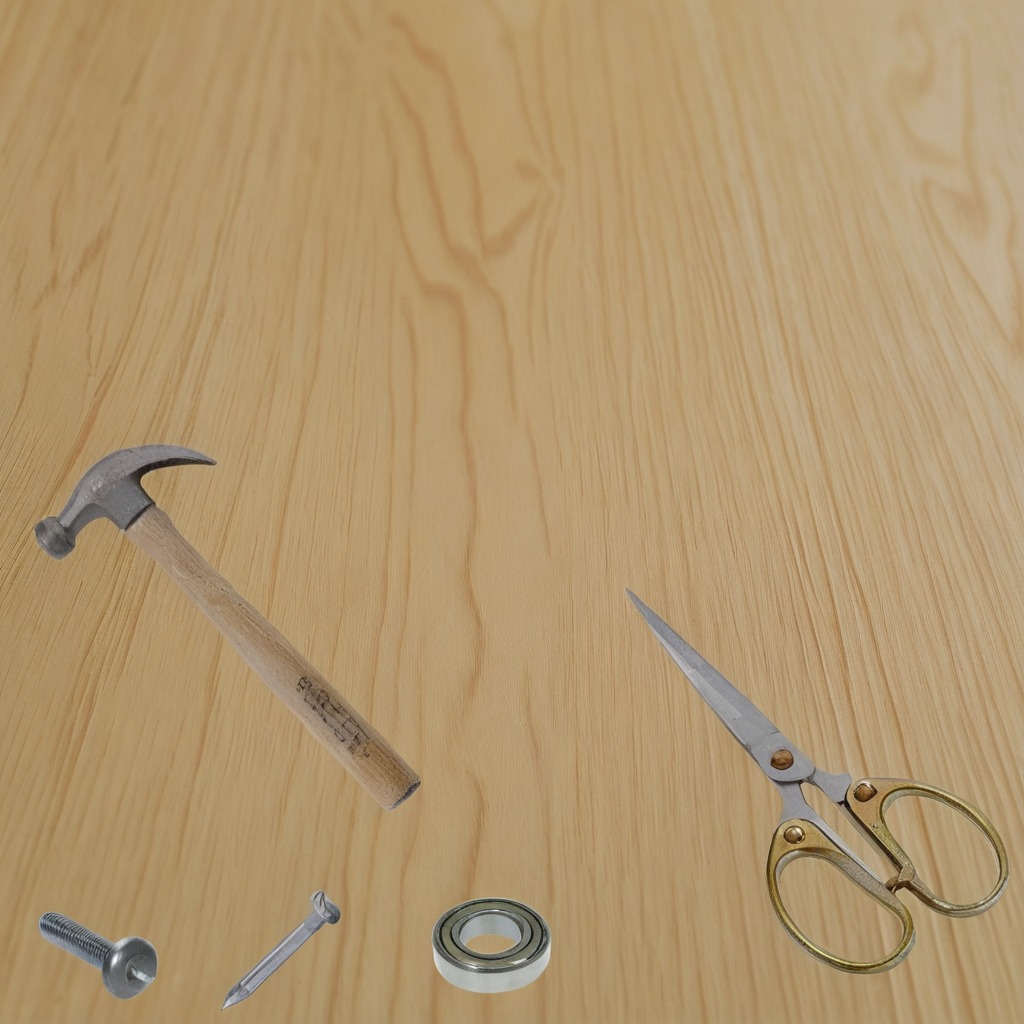
A metal ball bearing, a metal machine screw, an iron nail, a hammer, and a pair of scissors are lying on the plywood surface in the workshop.